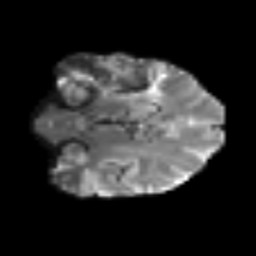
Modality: T2w
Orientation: coronal
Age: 54
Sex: male
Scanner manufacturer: siemens
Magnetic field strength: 3 T
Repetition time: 6.1 s
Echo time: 0.101 s